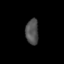
Tissue: skin
Cell type: Fibroblasts
Senescence score: 0.7374
Nuclear area (px): 319
Mean DAPI intensity: 80.639